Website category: book
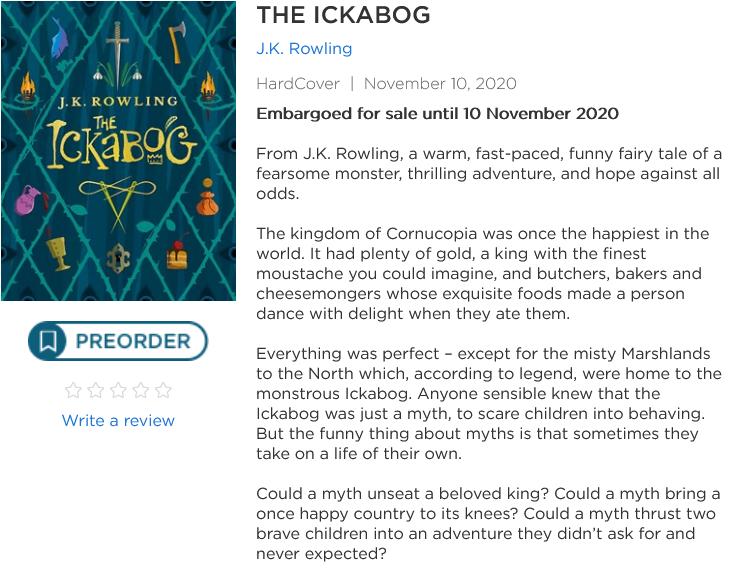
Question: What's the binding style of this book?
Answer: HardCover

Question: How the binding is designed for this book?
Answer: HardCover

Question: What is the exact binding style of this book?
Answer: HardCover

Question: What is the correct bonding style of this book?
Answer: HardCover

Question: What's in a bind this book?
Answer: HardCover

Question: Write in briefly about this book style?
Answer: HardCover

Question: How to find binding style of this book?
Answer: HardCover

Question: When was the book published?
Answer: November 10, 2020

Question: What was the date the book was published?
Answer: November 10, 2020

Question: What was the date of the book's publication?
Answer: November 10, 2020

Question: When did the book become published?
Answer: November 10, 2020

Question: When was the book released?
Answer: November 10, 2020

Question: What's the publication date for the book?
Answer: November 10, 2020